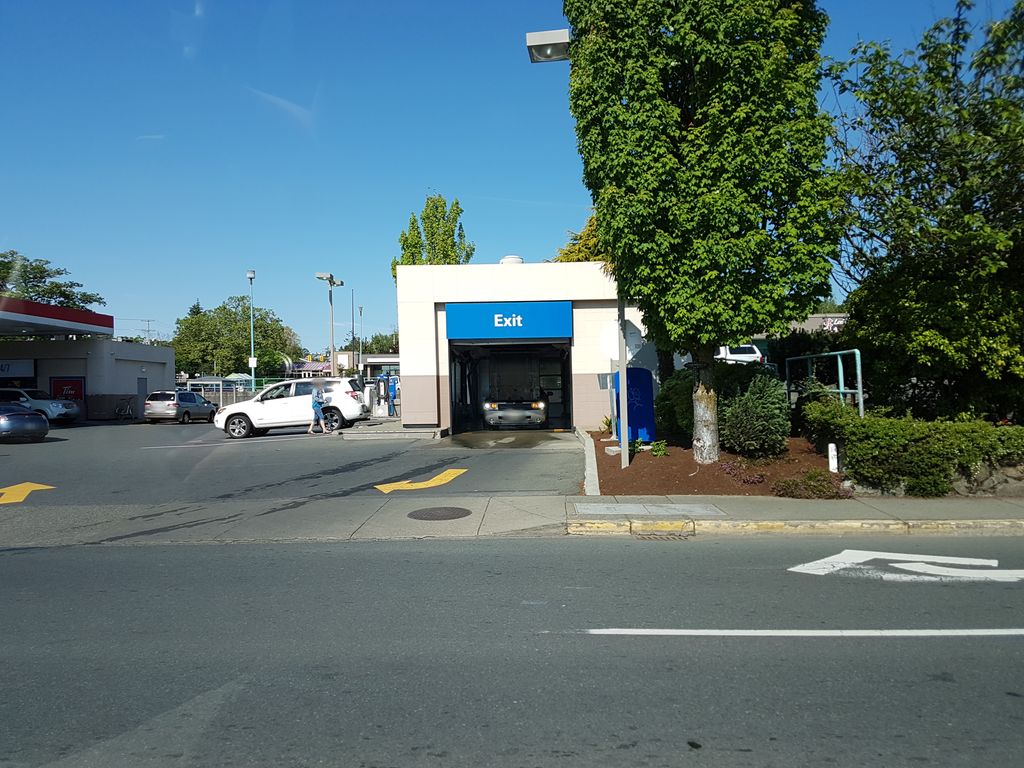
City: victoria